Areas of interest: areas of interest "Jaguar Shanghai Symphony Hall"
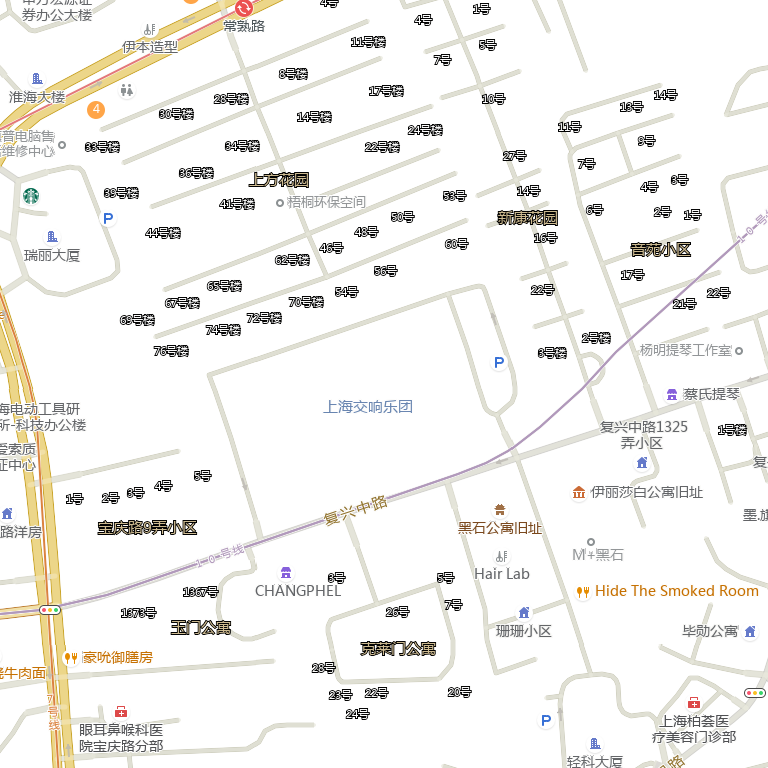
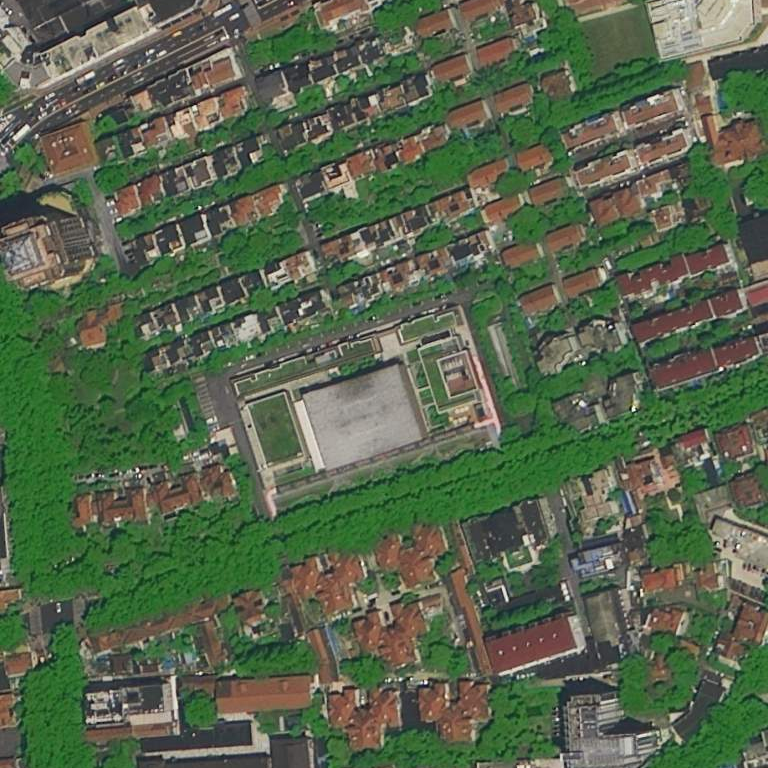